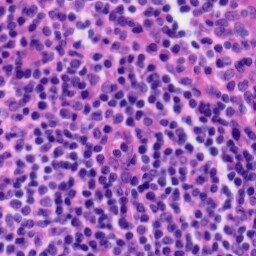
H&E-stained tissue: Tonsil